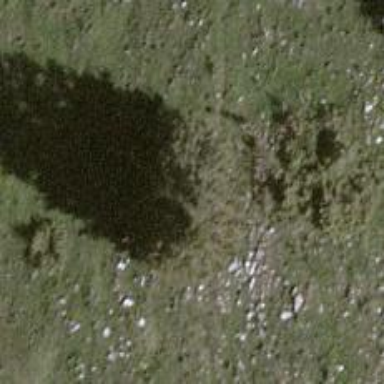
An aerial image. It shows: Single tag "natural: tree."